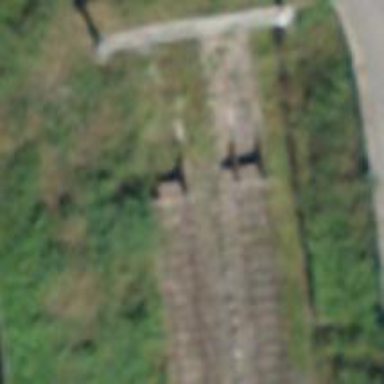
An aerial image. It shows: Railway buffer stop.